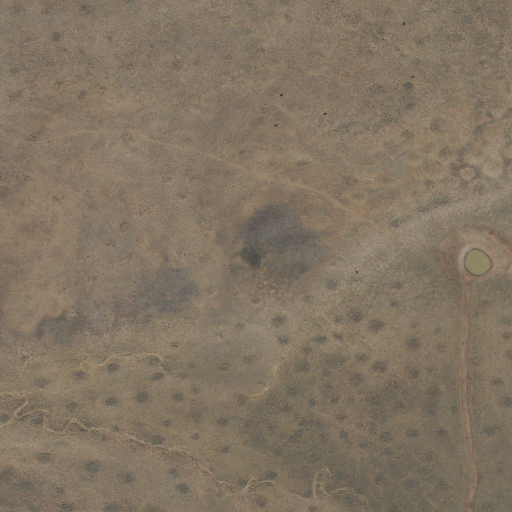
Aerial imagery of plain(s) in Utah named Butterfly Flat containing only shrub